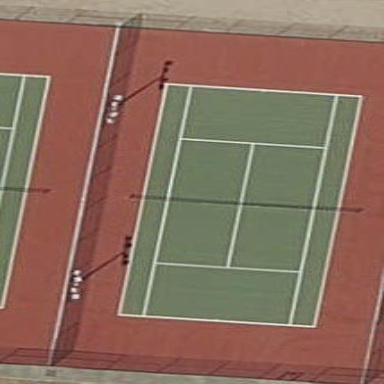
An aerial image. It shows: Tennis court on the leisure land pitch.